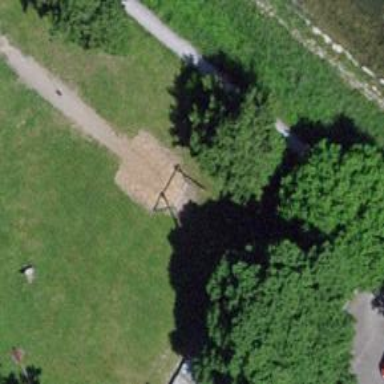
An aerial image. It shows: Playground featuring zipwire.